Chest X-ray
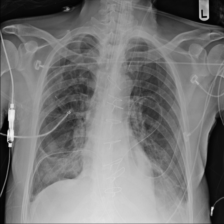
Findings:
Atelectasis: negative
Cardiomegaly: negative
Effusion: positive
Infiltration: positive
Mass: negative
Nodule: negative
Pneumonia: negative
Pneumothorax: positive
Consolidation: negative
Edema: negative
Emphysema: negative
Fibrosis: negative
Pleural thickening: negative
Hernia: negative